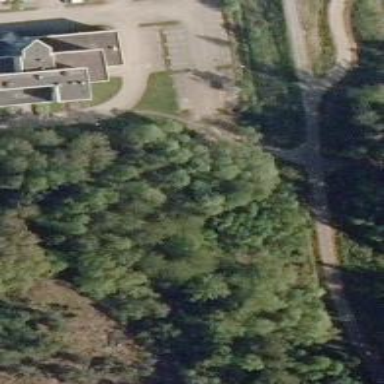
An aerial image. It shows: Path.